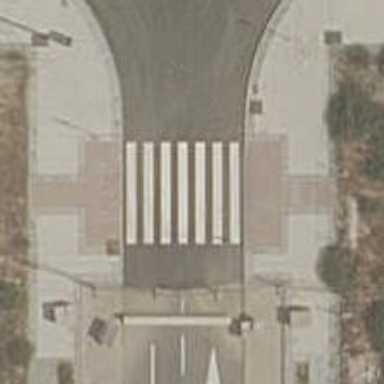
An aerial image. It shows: Uncontrolled zebra crossing on the road.